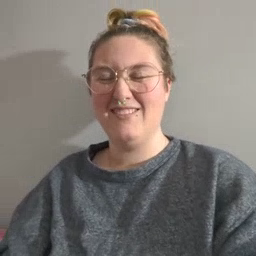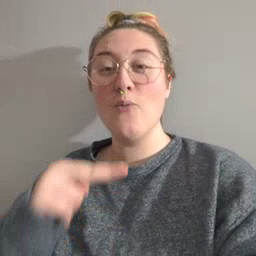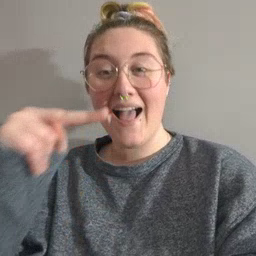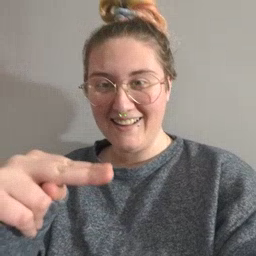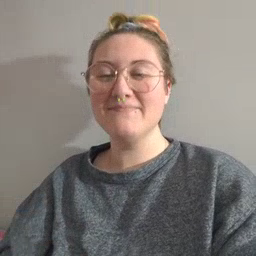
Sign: ride